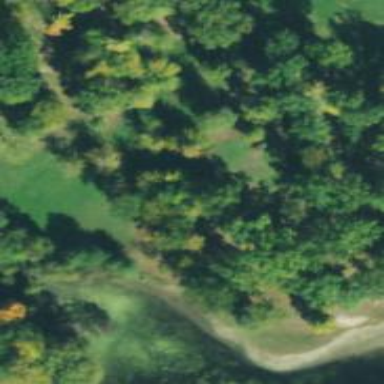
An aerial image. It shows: Disc golf hole.